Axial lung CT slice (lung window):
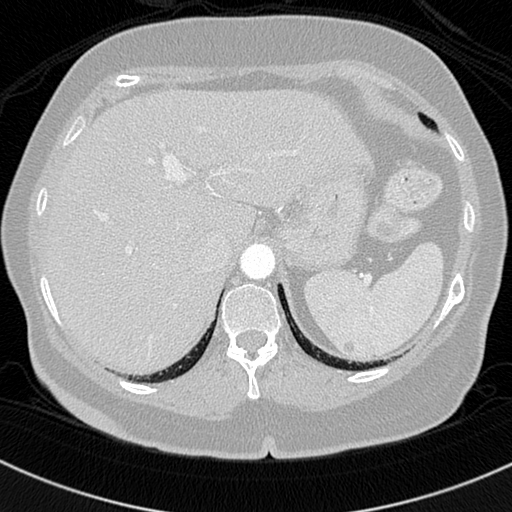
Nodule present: no